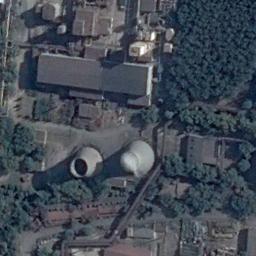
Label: thermal_power_station